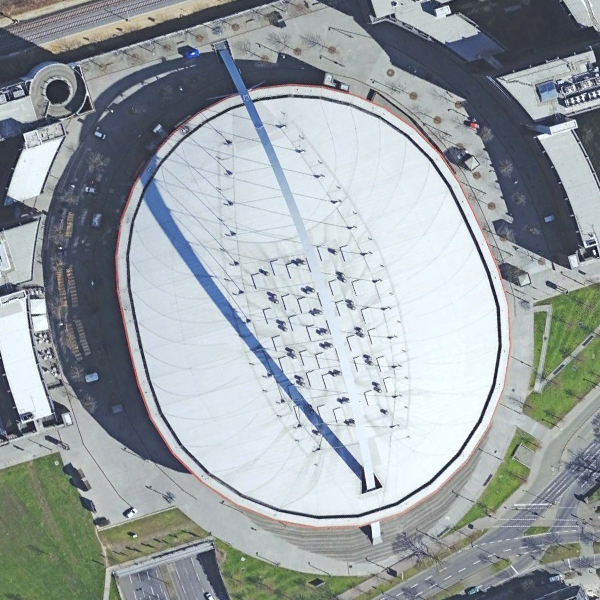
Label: Center